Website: macys
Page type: customer-info-address
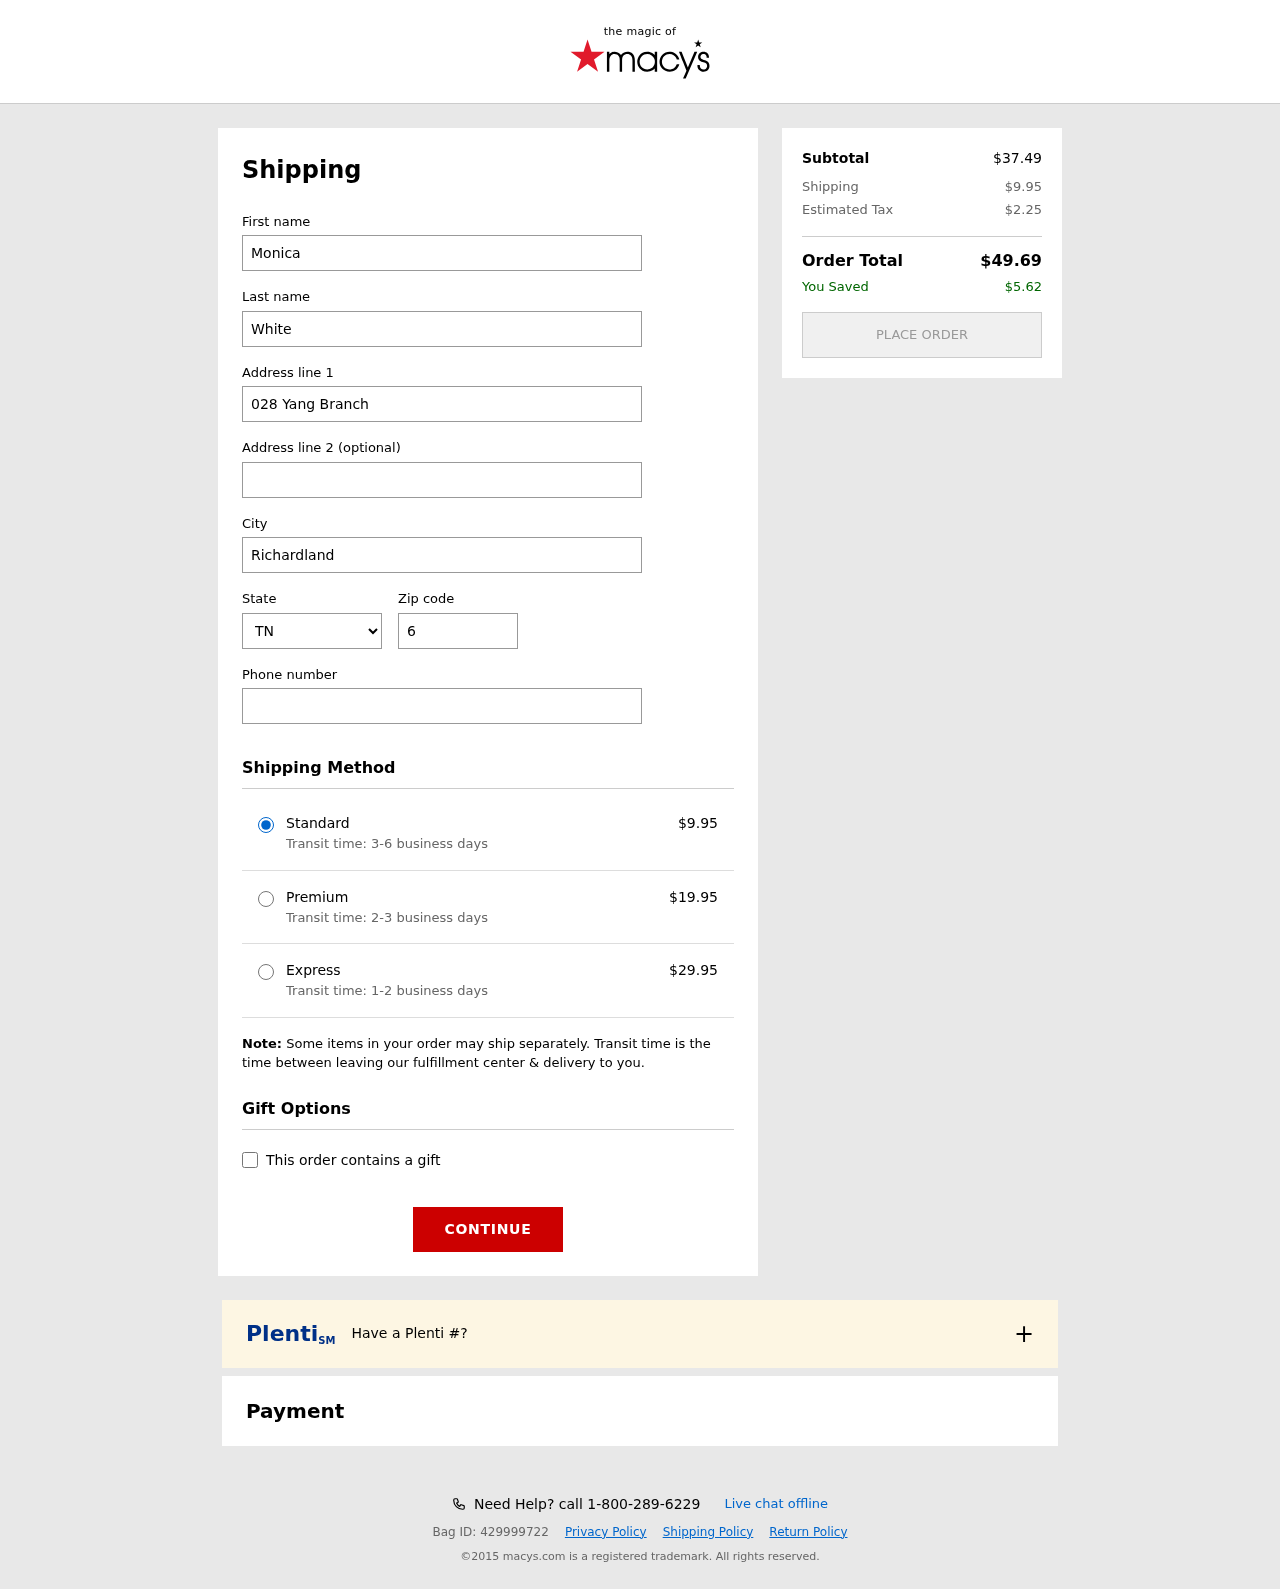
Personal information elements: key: PII_CITY
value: Richardland
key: PII_FIRSTNAME
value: Monica
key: PII_LASTNAME
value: White
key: PII_PHONE
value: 3849790006
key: PII_POSTCODE
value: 60361
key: PII_STATE_ABBR
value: TN
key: PII_STREET
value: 028 Yang Branch
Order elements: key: ORDER_SHIPPING_COST
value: $9.95
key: ORDER_SHIPPING_COST_PREMIUM
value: $19.95
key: ORDER_SHIPPING_COST_EXPRESS
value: $29.95
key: ORDER_SUBTOTAL
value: $37.49
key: ORDER_TAX
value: $2.25
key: ORDER_TOTAL
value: $49.69
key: ORDER_SAVINGS
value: $5.62